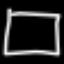
Label: square